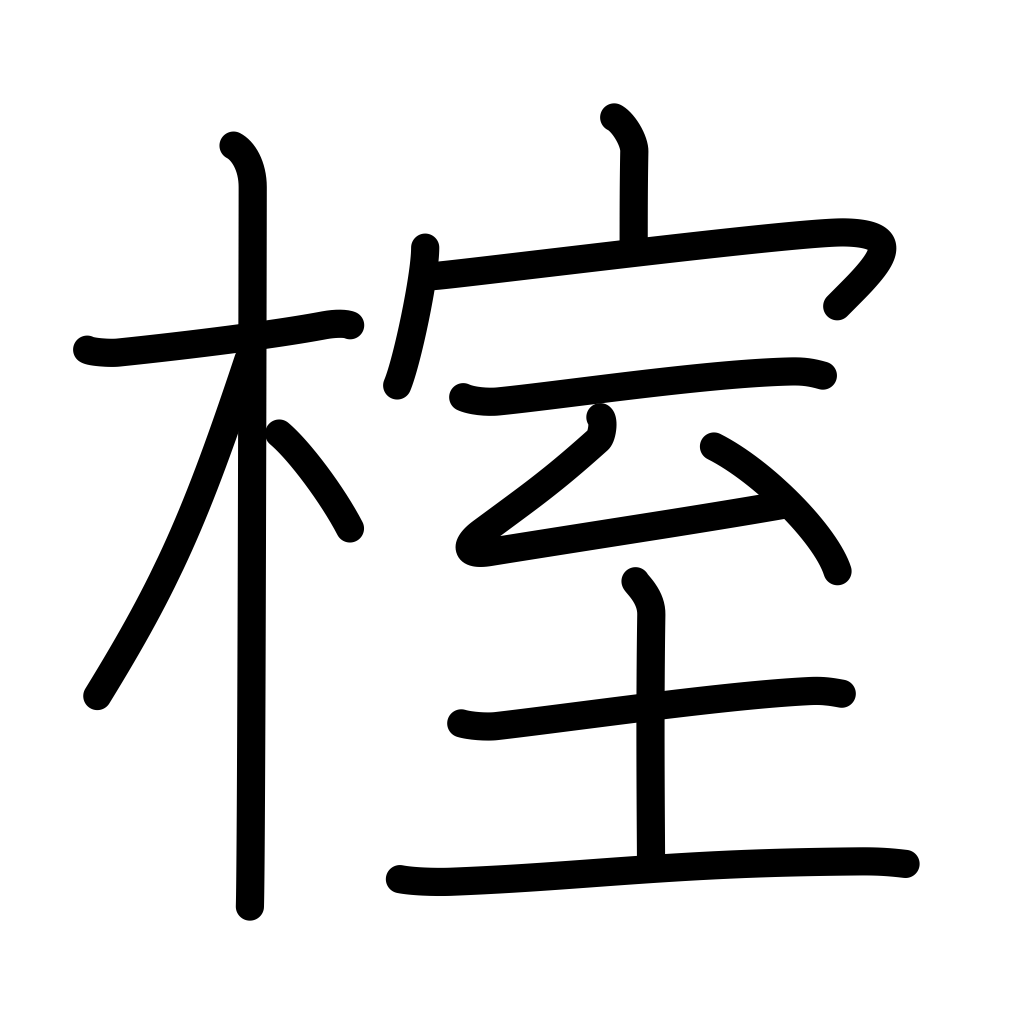
Meaning: needle juniper